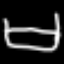
Label: bed